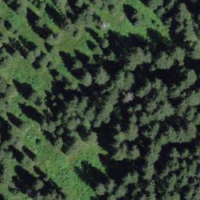
EUNIS habitat code: 43
Species observed at this site:
Sambucus racemosa